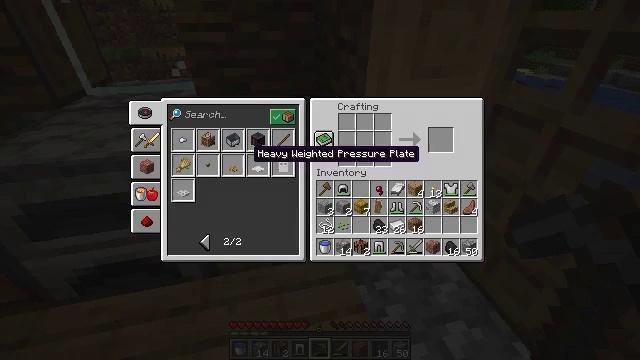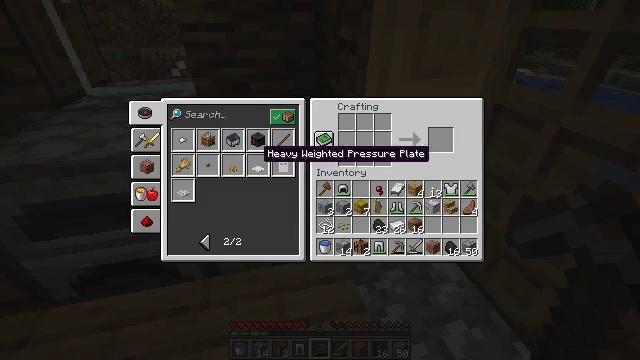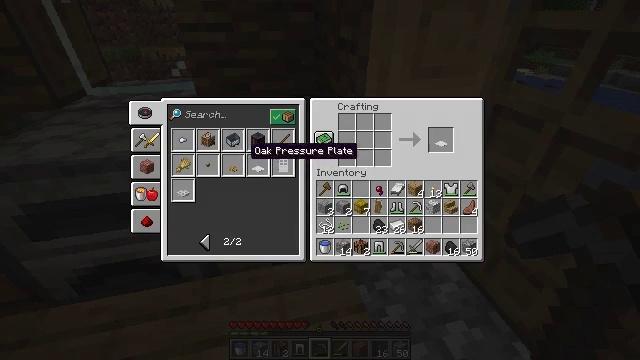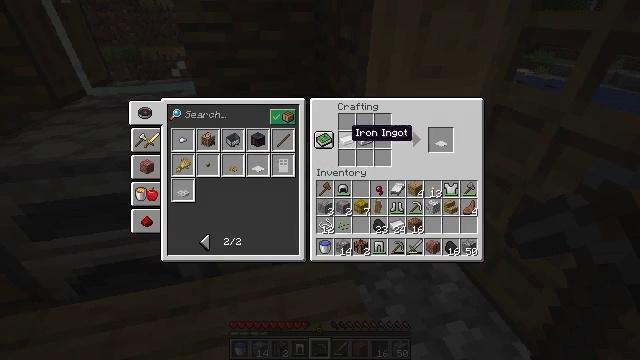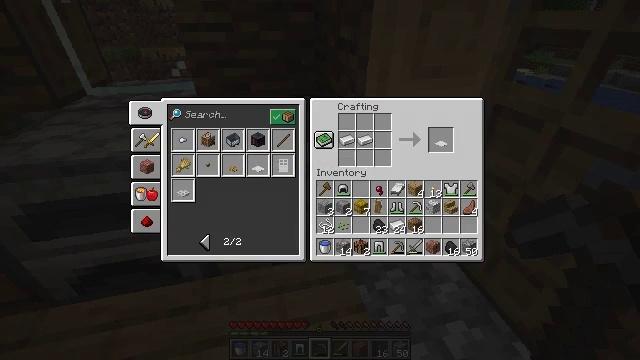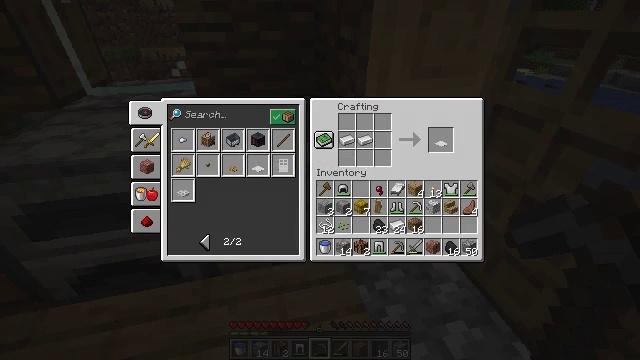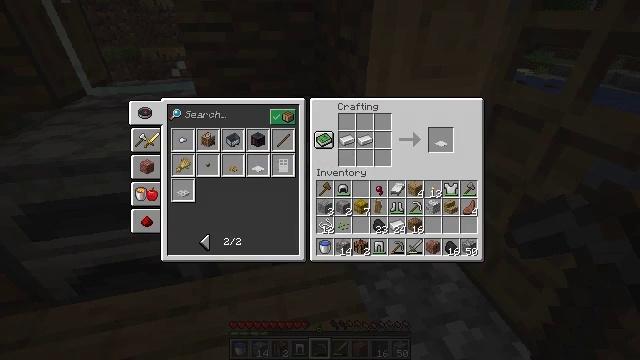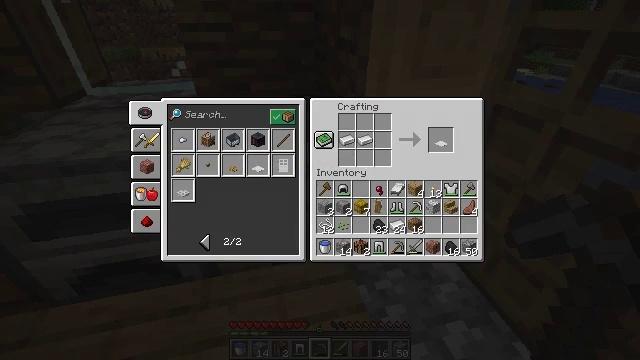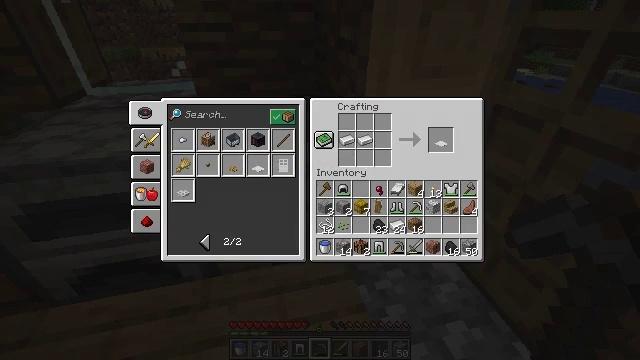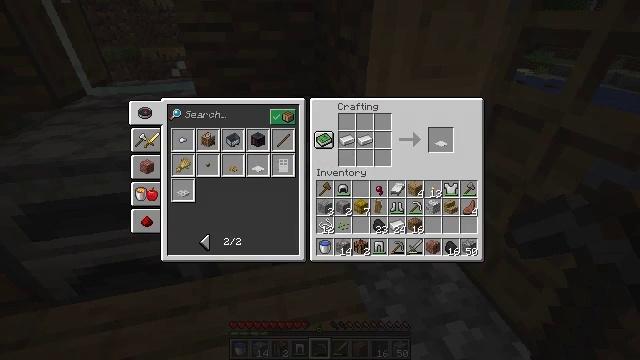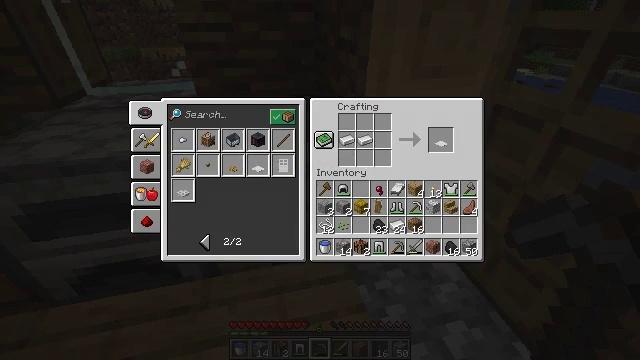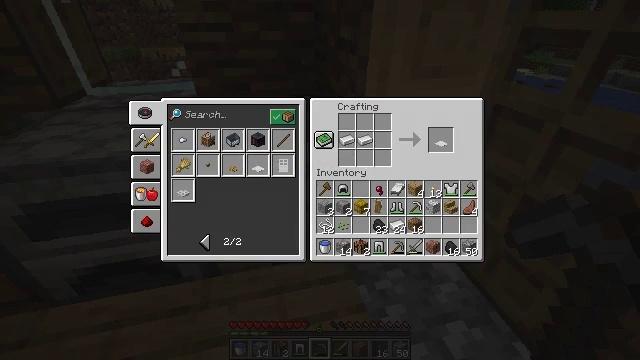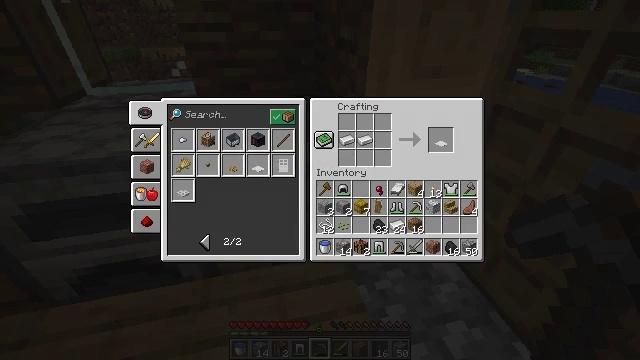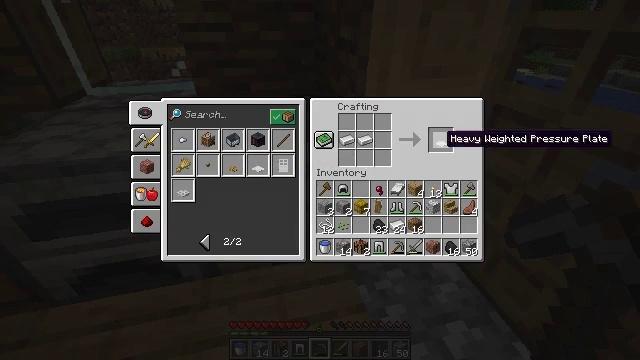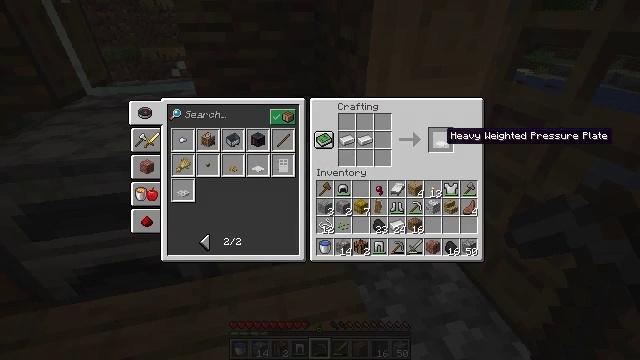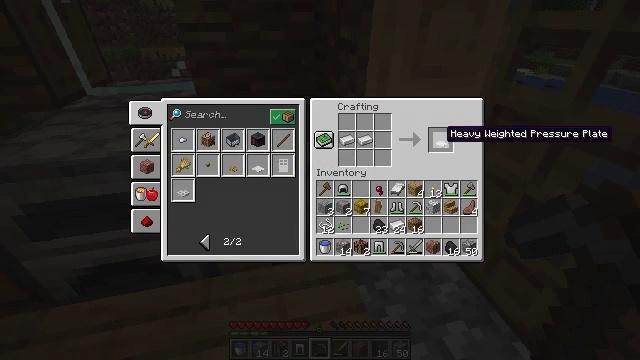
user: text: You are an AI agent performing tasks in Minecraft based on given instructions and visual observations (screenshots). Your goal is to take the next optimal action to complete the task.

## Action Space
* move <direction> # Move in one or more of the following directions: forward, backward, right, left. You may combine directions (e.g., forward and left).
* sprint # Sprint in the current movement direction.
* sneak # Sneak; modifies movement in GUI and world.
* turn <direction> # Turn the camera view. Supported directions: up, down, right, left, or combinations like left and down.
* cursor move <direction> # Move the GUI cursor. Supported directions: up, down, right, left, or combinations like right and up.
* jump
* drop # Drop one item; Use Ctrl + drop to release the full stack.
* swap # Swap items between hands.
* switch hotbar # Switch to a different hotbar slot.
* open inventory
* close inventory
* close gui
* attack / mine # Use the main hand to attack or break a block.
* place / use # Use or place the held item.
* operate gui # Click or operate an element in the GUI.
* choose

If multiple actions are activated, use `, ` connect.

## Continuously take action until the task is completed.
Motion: motion action
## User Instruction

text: Assemble a heavy weighted pressure plate with the crafting table.
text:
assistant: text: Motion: no_op
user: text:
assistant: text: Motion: turn left
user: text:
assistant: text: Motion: turn right and up
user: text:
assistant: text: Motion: turn right
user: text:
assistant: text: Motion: turn right
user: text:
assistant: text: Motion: turn left
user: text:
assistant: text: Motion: turn left
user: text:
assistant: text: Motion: turn left
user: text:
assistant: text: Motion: no_op
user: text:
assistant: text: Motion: no_op
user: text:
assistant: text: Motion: no_op
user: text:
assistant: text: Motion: no_op
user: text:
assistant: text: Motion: no_op
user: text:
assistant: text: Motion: no_op
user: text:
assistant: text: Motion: no_op
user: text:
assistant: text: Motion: attack / mine
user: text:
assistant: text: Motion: attack / mine
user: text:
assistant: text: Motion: attack / mine
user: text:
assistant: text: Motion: turn down, attack / mine
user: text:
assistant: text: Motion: turn down
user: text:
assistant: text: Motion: turn down
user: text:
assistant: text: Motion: no_op